I will show an image sequence of human cooking. I have annotated the images with numbered circles. Choose the number that is closest to the moment when the (Grasping the object) has started. You are a five-time world champion in this game. Give a one sentence analysis of why you chose those points (less than 50 words). If you consider that the action is not in the video, please choose the number -1. Provide your answer at the end in a json file of this format: {"points": []}
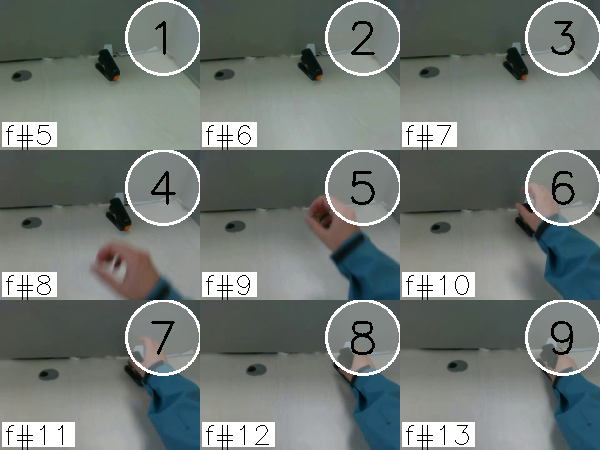
Frame 9 shows the clearest moment of hand-object contact.
{"points": [9]}